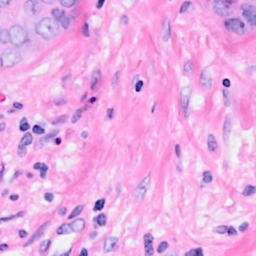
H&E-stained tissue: Breast